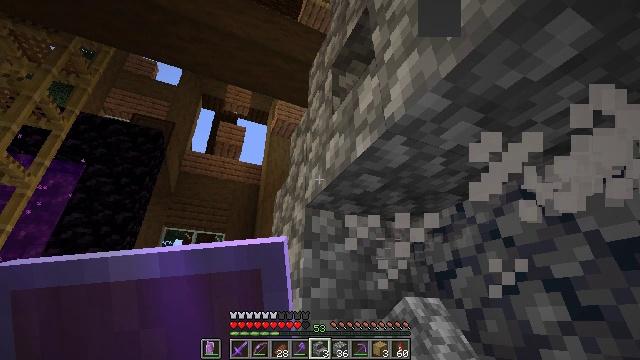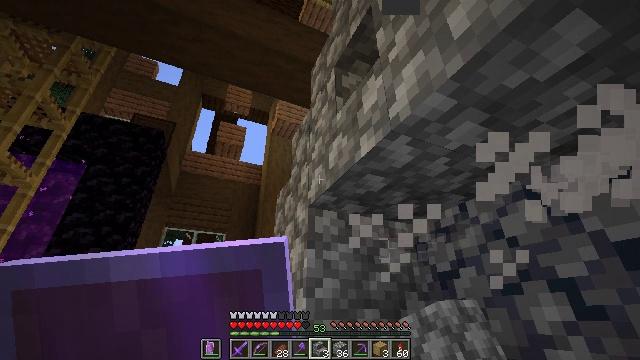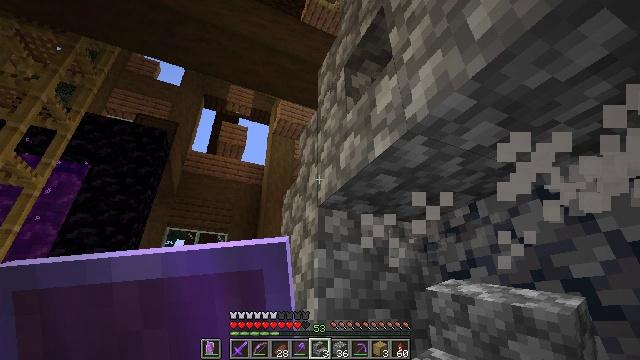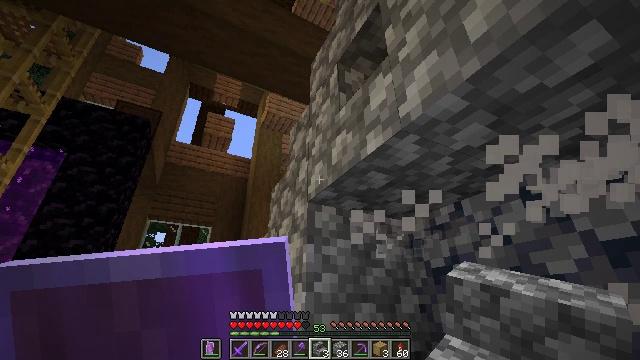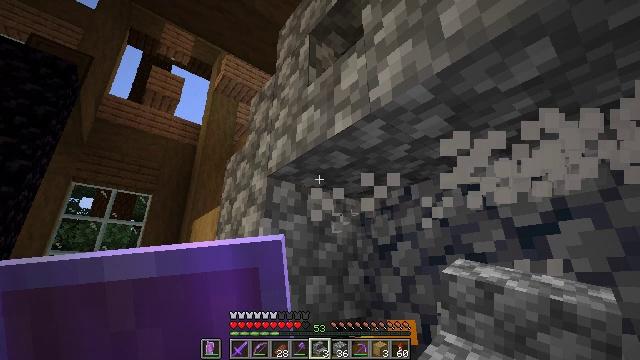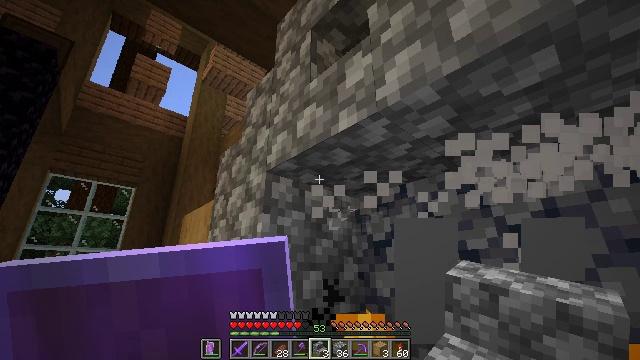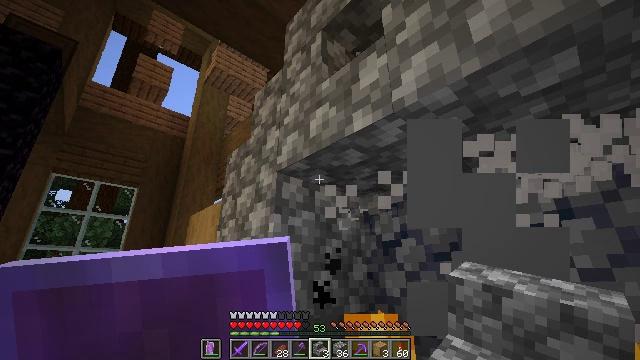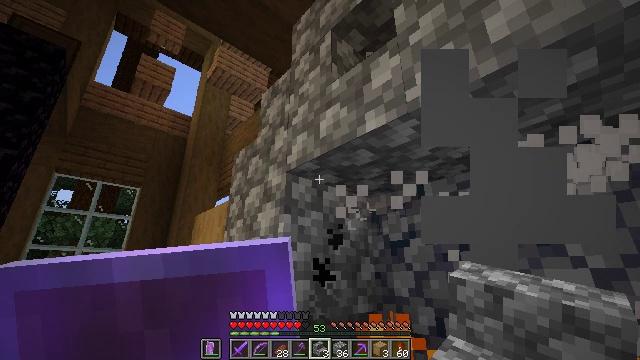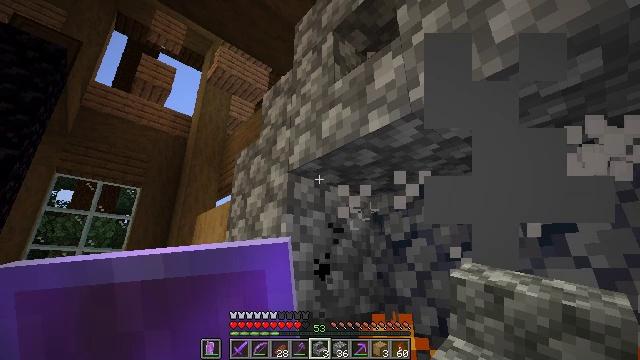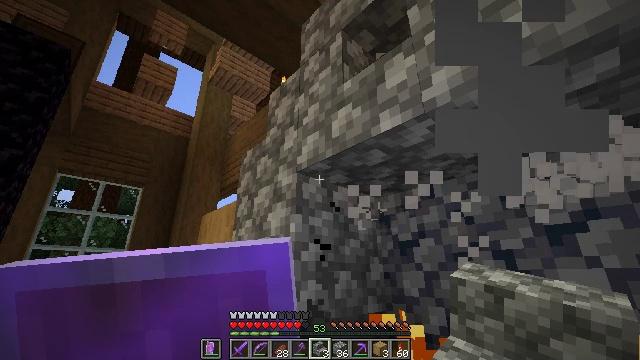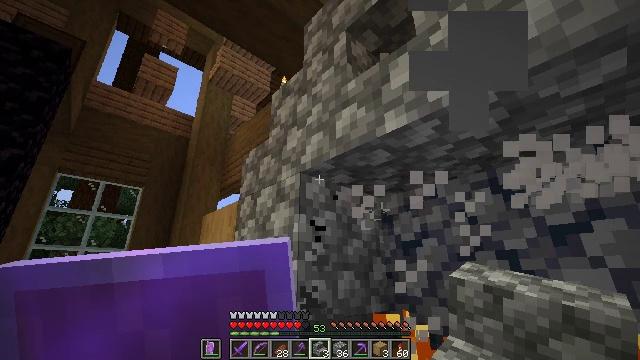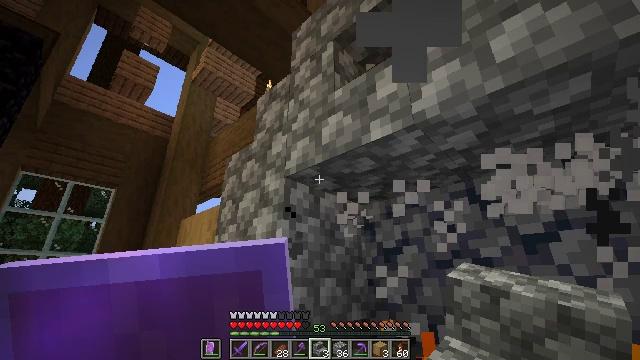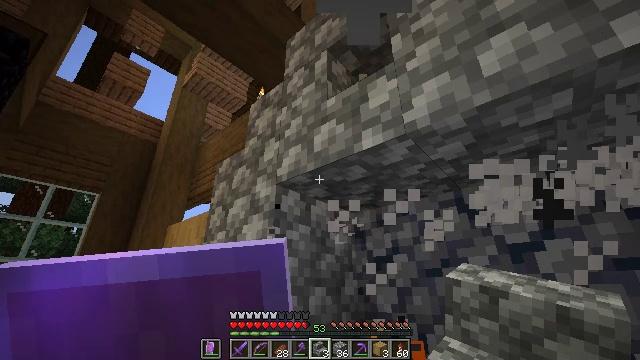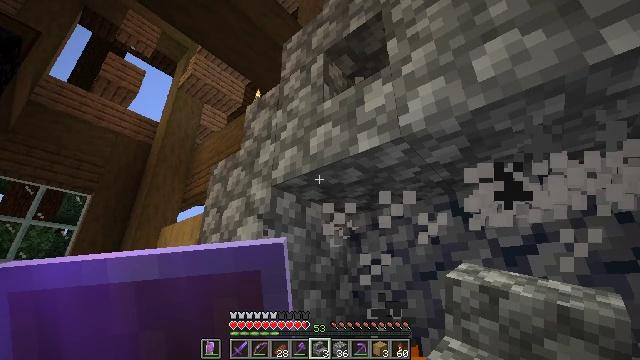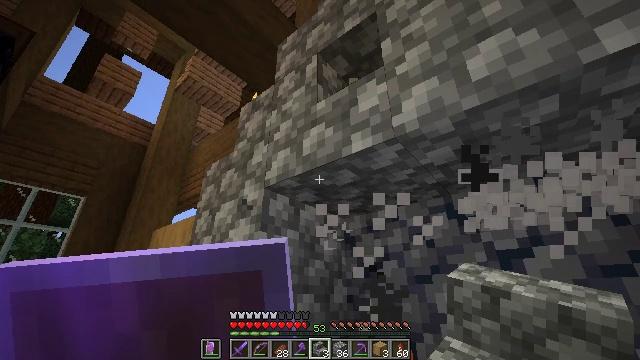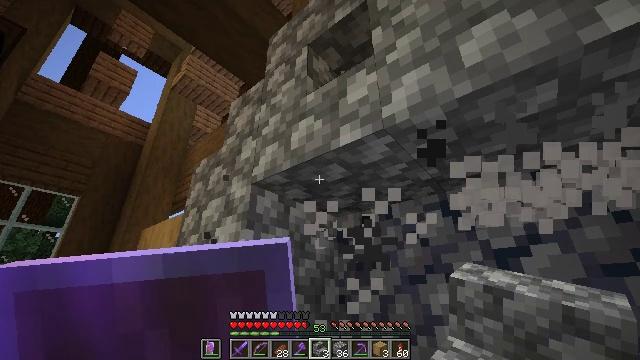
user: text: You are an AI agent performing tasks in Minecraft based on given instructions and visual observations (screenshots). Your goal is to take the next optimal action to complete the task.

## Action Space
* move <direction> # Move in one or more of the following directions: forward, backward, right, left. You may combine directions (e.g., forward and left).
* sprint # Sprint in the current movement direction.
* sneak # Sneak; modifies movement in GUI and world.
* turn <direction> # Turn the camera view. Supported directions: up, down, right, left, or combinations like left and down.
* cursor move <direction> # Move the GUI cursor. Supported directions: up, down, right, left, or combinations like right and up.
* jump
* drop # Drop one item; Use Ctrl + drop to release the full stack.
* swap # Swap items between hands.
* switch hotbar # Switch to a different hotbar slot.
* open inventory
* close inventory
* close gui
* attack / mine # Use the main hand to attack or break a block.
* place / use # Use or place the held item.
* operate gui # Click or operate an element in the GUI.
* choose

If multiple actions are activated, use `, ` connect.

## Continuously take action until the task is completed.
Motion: motion action
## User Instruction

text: Break the cobblestone stairs for materials.
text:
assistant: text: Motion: move left, sneak
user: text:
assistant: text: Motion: move left, sneak
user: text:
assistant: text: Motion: move left, sneak, turn right and down
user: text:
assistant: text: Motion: move left, sneak, turn right and down
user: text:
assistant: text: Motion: move left, sneak, turn right
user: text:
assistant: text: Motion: move left, sneak
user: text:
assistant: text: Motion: move left, sneak
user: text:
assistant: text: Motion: move left, sneak
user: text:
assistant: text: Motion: sneak
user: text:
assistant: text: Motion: sneak
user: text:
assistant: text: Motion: sneak, turn right and up
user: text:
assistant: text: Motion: sneak, turn right and up
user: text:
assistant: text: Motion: move forward and move right, sneak, turn right
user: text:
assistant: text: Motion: move forward and move right, sneak
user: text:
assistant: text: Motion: move forward and move right, sneak
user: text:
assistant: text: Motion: move forward and move right, sneak
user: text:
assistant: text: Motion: move forward and move right, sneak
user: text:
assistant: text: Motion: move forward, sneak
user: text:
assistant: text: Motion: move forward, sneak
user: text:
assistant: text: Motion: sneak
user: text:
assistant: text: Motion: sneak
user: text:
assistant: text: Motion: sneak, turn left
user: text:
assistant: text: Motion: sneak
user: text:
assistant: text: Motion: sneak, turn left
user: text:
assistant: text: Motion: move forward, sneak
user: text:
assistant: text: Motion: move forward, sneak, turn left
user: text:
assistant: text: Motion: move forward, sneak
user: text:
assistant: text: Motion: move forward, sneak
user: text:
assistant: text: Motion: move forward, sneak
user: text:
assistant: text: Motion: sneak